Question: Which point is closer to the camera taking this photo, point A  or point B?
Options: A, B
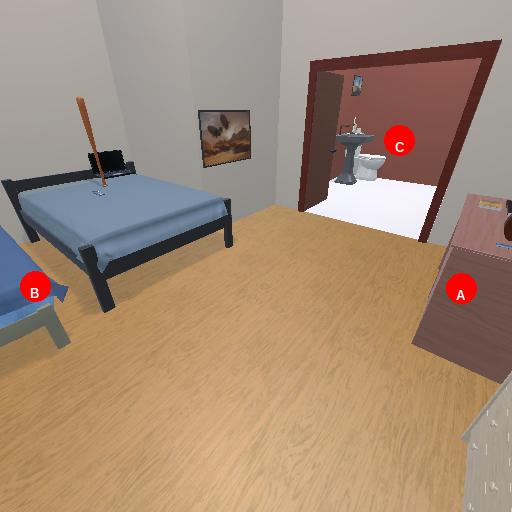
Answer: A